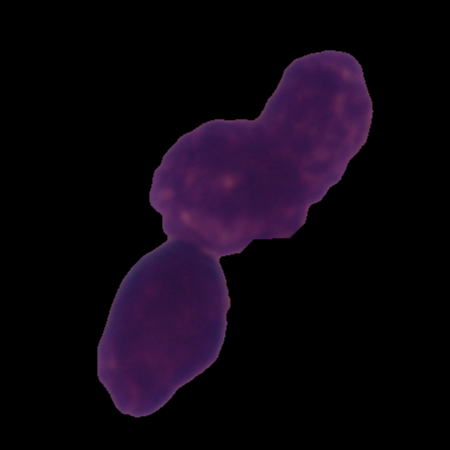
Label: healthy